Question: What is the IP address?
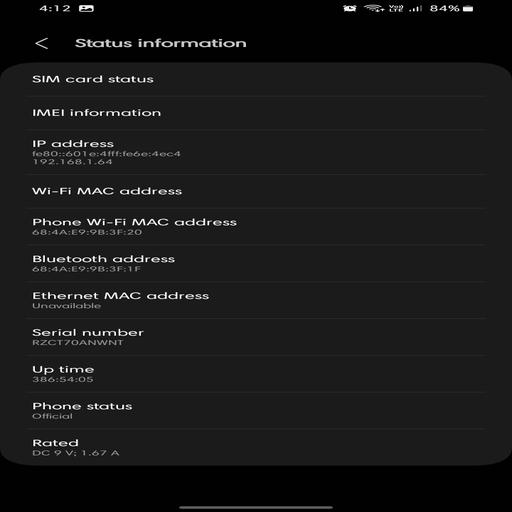
Answer: 192.168.1.64